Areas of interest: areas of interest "Industrial"
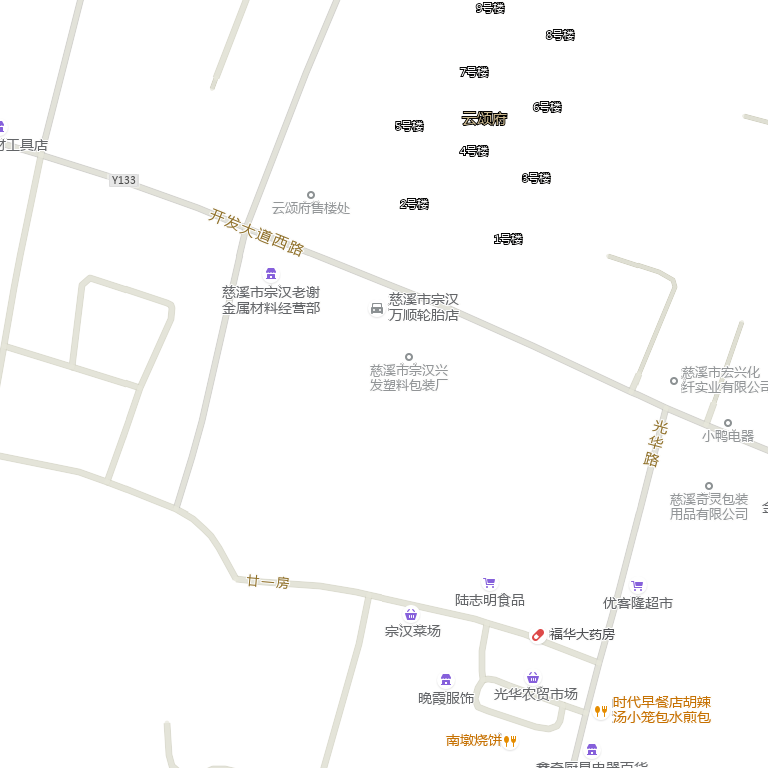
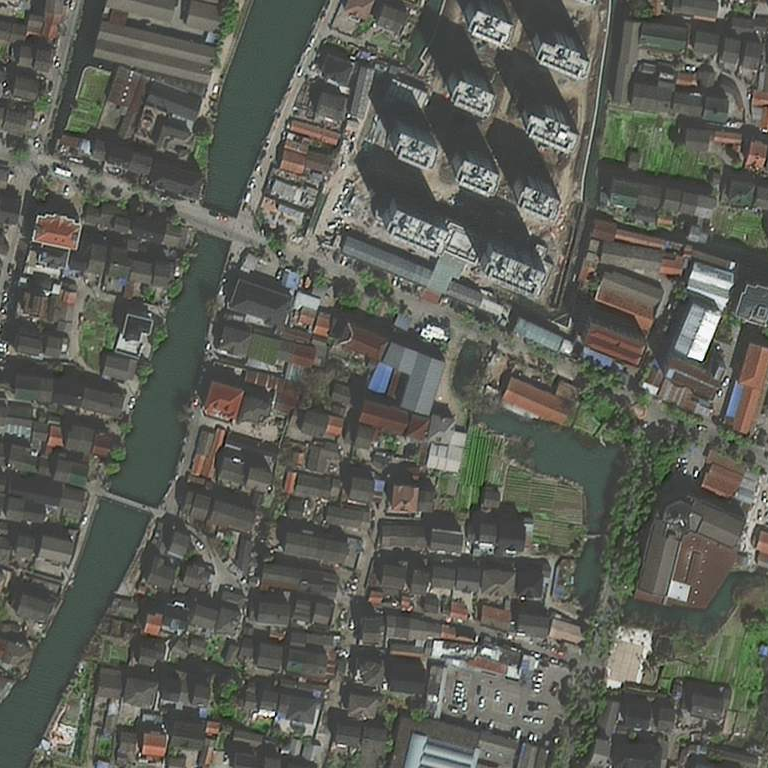